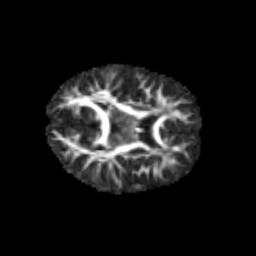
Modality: FA
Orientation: axial
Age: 6
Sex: female
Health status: healthy